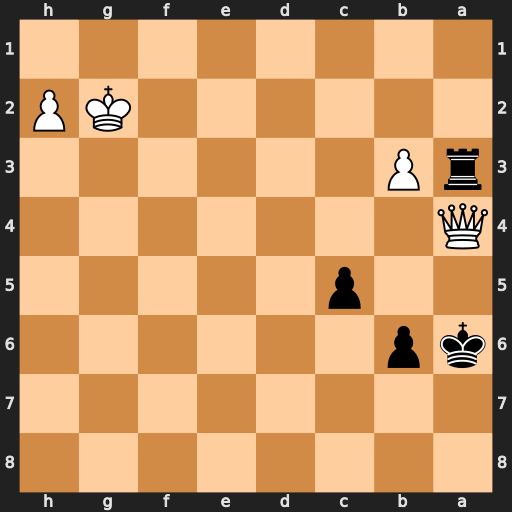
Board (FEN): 8/8/kp6/2p5/Q7/rP6/6KP/8
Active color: b
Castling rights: -
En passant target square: -
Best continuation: Rxa4 bxa4 c4 Kf3 Ka5 Ke2 Kxa4